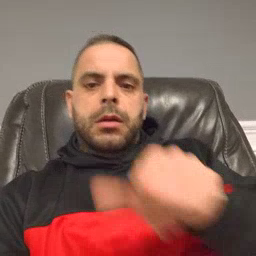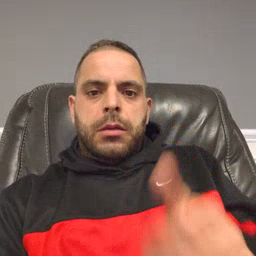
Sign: another